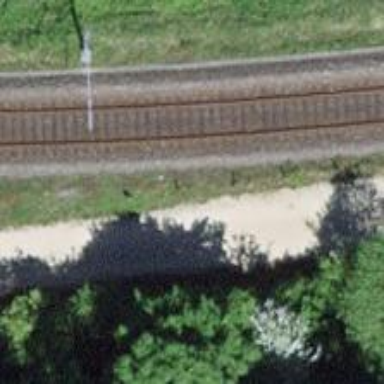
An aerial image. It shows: Track with compacted grade2 surface.